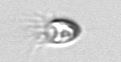
Label: Balanion